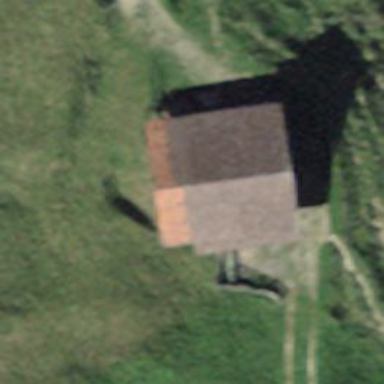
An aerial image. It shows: Rural barn.